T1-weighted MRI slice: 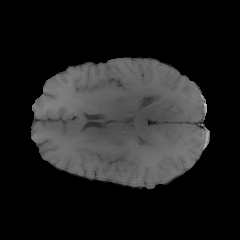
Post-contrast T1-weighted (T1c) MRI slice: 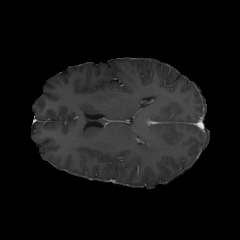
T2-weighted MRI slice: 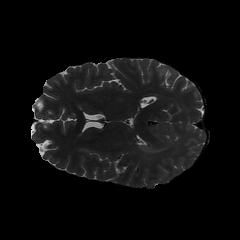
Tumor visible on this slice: yes